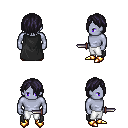
a pixel art fantasy rpg character, male body template, dark elf, purple skin, black cape, white pants, raven bangs hairstyle, gold boots, dagger, four views (front, back, left, right), 2x2 character sprite sheet, small pixel art, hard edges, no anti-aliasing